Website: walmart
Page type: cart
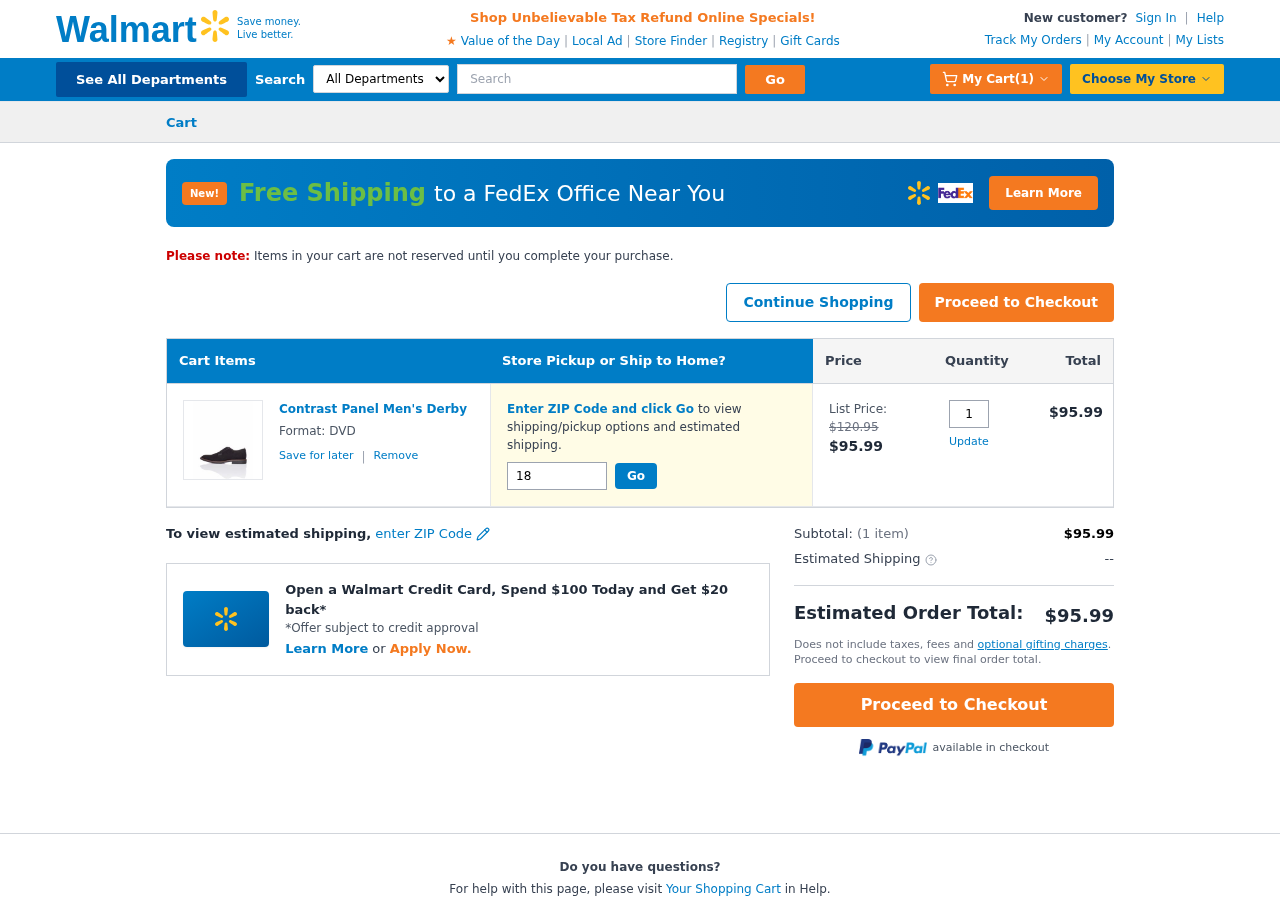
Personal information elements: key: PII_POSTCODE
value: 18006
Product elements: key: PRODUCT1_NAME
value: Contrast Panel Men's Derby
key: PRODUCT1_PRICE
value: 95.99
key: PRODUCT1_QUANTITY
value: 1
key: PRODUCT1_ORIGINAL_PRICE
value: $120.95
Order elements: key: ORDER_NUM_ITEMS
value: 1
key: ORDER_SUBTOTAL
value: $95.99
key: ORDER_TOTAL
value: $95.99
Search elements: key: HEADER_SEARCH
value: Search